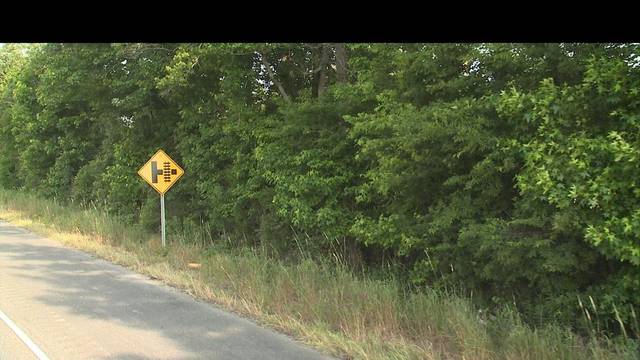
Region: United States
Coordinates: 30.517, -92.209